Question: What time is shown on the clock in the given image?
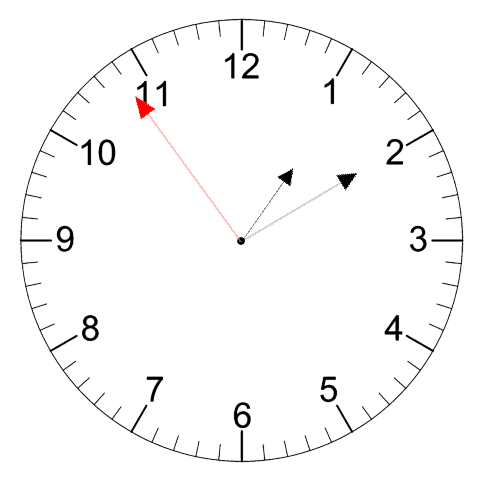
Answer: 01:09:54